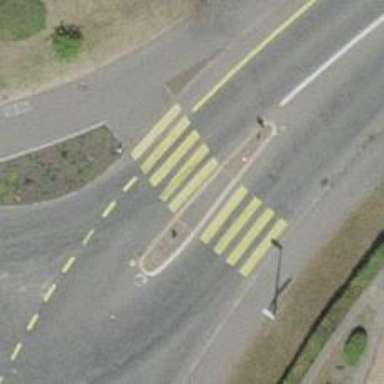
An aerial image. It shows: Marked road crossing with pedestrian island.